Interaction volume radius: 10 \u00c5
Interaction volume height: 30 \u00c5
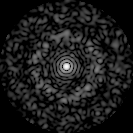
Disorder parameter: 0.8535